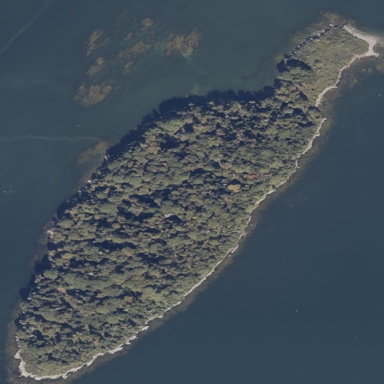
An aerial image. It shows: Islet along the coastline.